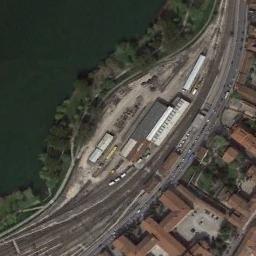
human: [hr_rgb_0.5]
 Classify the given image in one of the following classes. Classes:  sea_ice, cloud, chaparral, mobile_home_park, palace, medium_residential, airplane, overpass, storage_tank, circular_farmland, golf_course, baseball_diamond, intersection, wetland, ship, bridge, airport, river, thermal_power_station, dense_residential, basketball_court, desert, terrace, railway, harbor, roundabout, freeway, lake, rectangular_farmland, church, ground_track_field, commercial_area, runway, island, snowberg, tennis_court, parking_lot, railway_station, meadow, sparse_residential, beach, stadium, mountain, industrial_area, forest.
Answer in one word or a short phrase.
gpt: railway_station